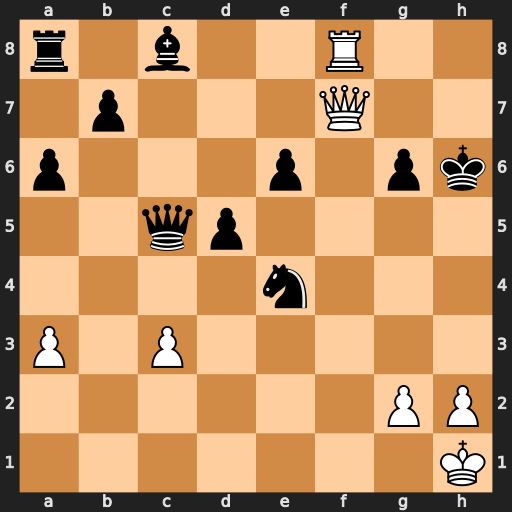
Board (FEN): r1b2R2/1p3Q2/p3p1pk/2qp4/4n3/P1P5/6PP/7K
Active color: w
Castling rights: -
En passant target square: -
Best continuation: Rh8+ Kg5 h4+ Kg4 Qf3#